Question: I'm testing my code in HTML to make sure I've done everything correctly and I can't seem to get the alt text displayed on my browser. I tried with latest version of Chrome and Firefox..
'''
<center>
<img src="http://www.opstinavinica.gov.mk/vinica/images/logogd.png" align=top alt="E ova e logoto!!!!">Ova e logoto na <b>UGD</b>
</center>
'''
Sorry about the foreign language.. I can translate it if necessarry.
EDIT:
What is the tag to display text while mouse is over the image if alt is for displaying text for broken images only?

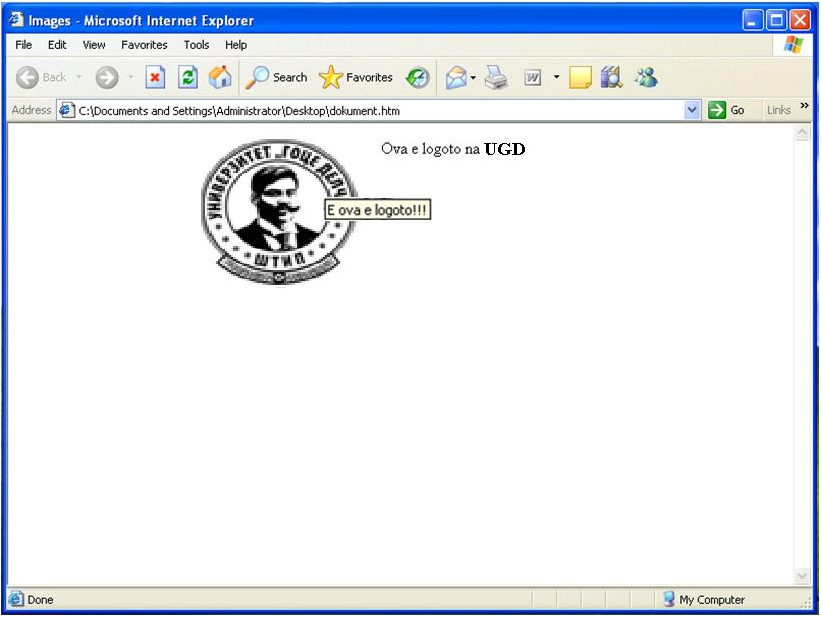
Answer: The alt property sets or returns the value of the alt attribute of an image.
The required alt attribute specifies an alternate text for an image, if the image for some reason cannot be displayed (because of slow connection, an error in the src attribute, or if the user uses a screen reader).
Note: Internet Explorer displays the value of the alt attribute as a tooltip when mousing over the img element. This is NOT the correct behavior, according to the HTML specification. All other browsers are following the specification, and will only display the alt text if the image cannot be displayed.